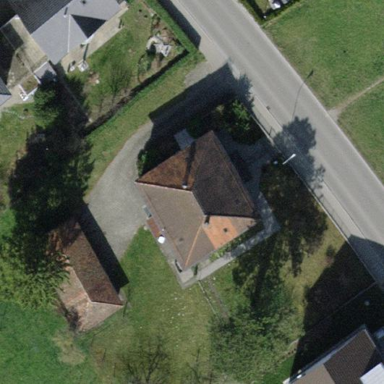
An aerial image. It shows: Detached building with hipped roof.